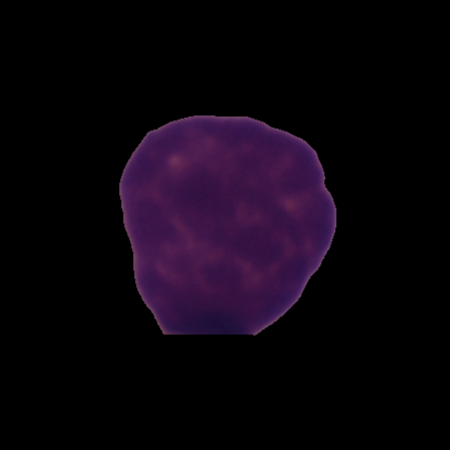
Label: cancer